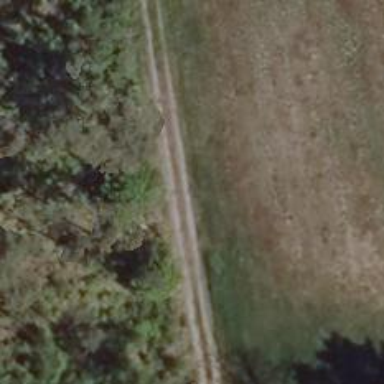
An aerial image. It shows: Grassy track road with grade 4 track type.